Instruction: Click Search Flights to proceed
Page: home
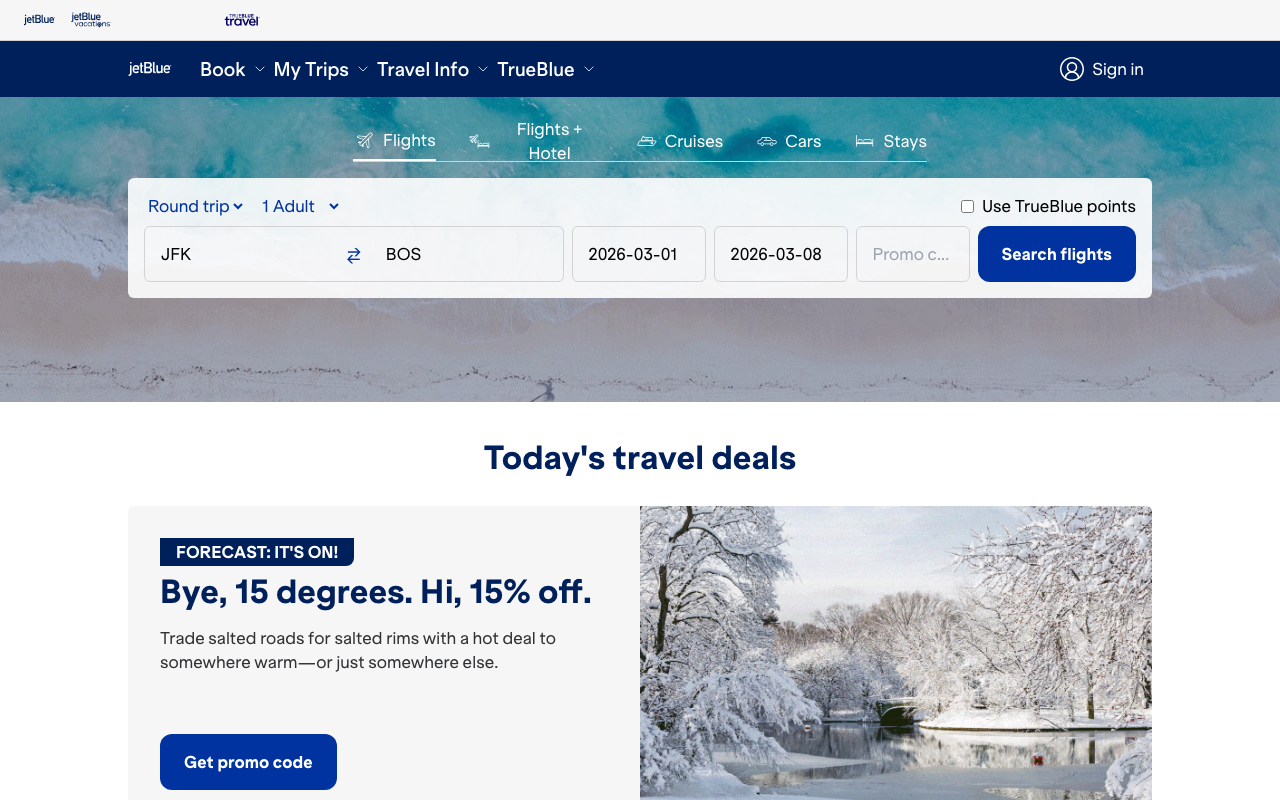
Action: click